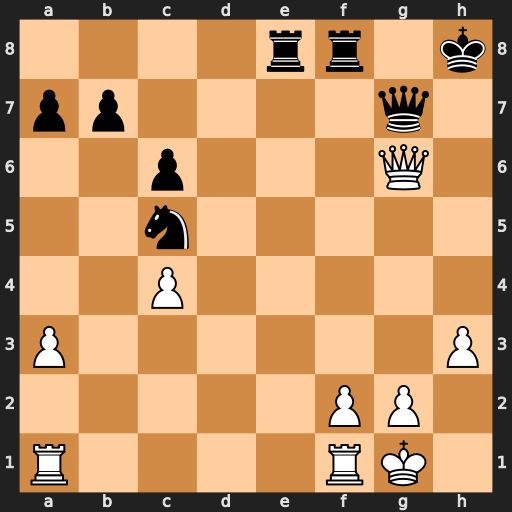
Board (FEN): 4rr1k/pp4q1/2p3Q1/2n5/2P5/P6P/5PP1/R4RK1
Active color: w
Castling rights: -
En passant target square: -
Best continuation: Qh5+ Kg8 Qxc5